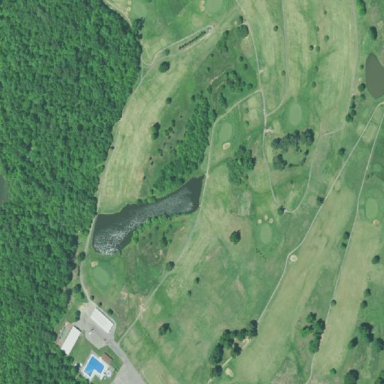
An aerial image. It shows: Golf course.